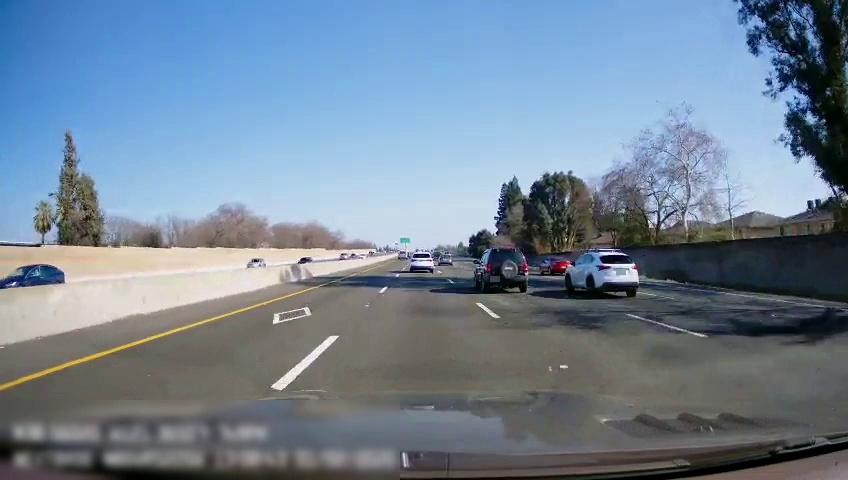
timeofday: Day
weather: Sunny
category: Drivable Space
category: Vehicles | Car
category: Vehicles | Car
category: Vehicles | SUV
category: Vehicles | SUV
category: Vehicles | Car
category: Vehicles | Car
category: Vehicles | Car
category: Vehicles | Car
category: Vehicles | SUV
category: Vehicles | Car
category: Lanes | Current Lane
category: Lanes | Alternate Lane
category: Lanes | Alternate Lane
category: Lanes | Alternate Lane
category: Lanes | Alternate Lane
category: Lanes | Alternate Lane